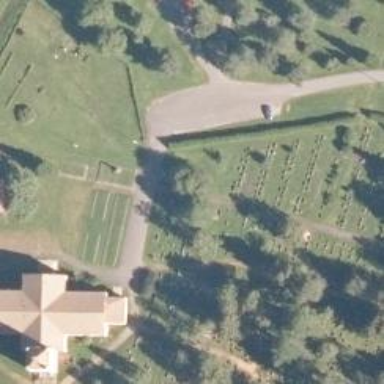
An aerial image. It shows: Memorial site with historic significance.